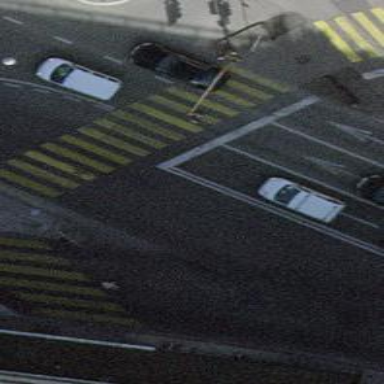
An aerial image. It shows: Crossing with traffic signals.